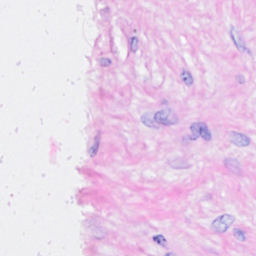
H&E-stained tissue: Breast